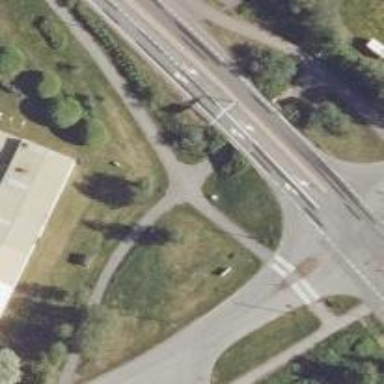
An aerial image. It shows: Cycleway.